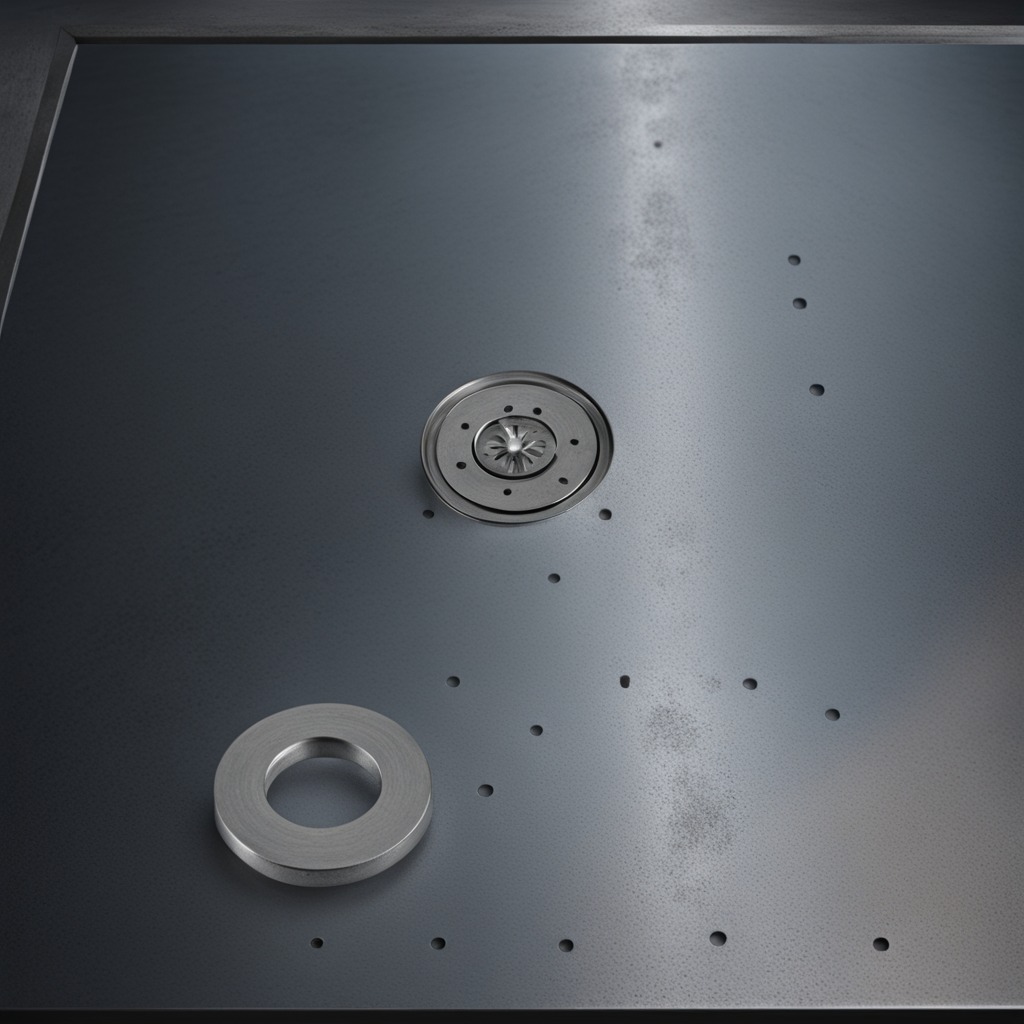
A flat metal washer lies on a cold steel table in a mining workshop gritty textures.